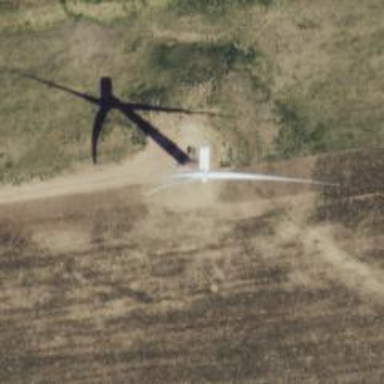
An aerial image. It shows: Wind generator with horizontal axis. The generator is wind turbine.